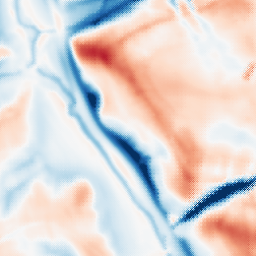
Category: multiscale
Decomposition family: dog_multiscale
Decomposition parameters: sigma_ratio: 1.4
n_scales: 6
base_sigma: 2
Upsampling method: regularized
Upsampling parameters: scale: 4
lambda_reg: 0.1
Upsampling scale: 4